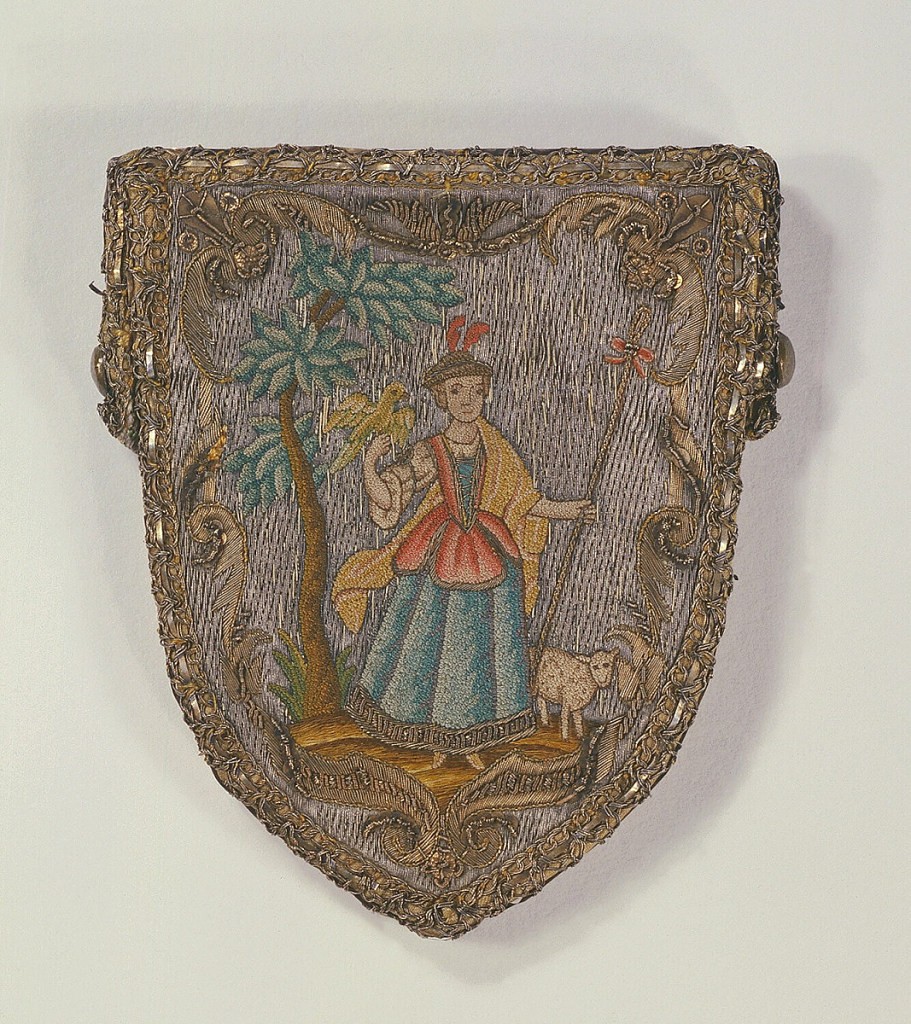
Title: Purse
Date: mid-18th century
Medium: silk and metal thread embroidery with gilt spangles on silk foundation Technique: embroidered in stem, satin, knot and couching stitches with attached coils of gilt foil and gilt spangles on plain weave foundation
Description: Small shield-shaped purse embroidered in colored silks and metal threads. On one side, a shepherdess and sheep, and on the other a shepherd with a dog, each embroidered in colored silks against a couched silver ground. Figures largely in knot stitch.  Border of gold embroidery with spangles. Clasp of silver or steel, with spring.